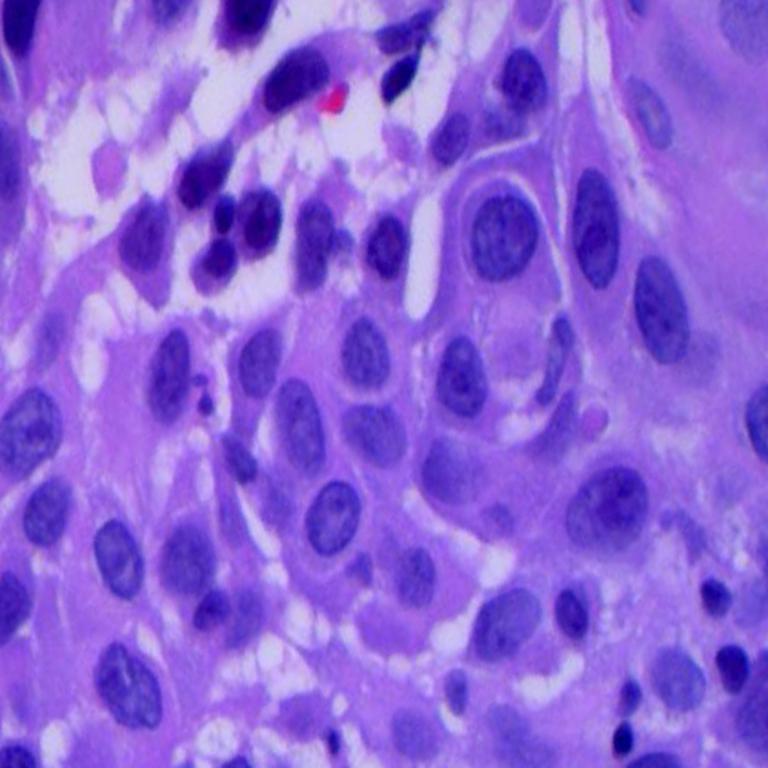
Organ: lung
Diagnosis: squamous carcinomas